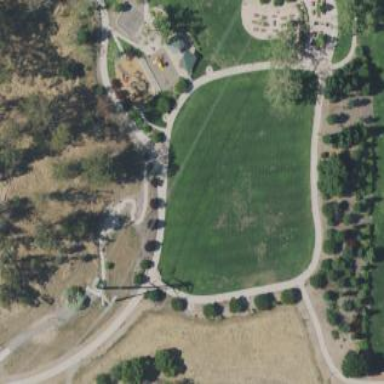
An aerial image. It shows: Lovely park for leisure and relaxation.